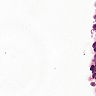
Metastatic tissue present: no